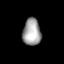
Tissue: lung
Cell type: Pericytes
Senescence score: 0.7691
Nuclear area (px): 478
Mean DAPI intensity: 162.433